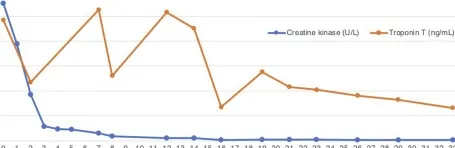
Clinical course and changes in CK and troponin in case 3.
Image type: pathology (masson_trichrome)